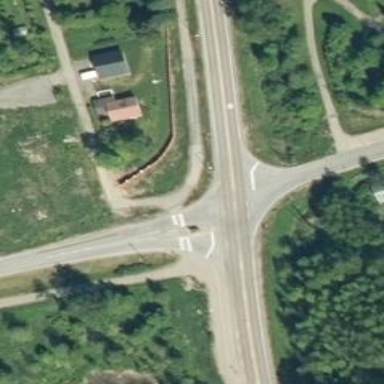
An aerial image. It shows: Road with stop sign.